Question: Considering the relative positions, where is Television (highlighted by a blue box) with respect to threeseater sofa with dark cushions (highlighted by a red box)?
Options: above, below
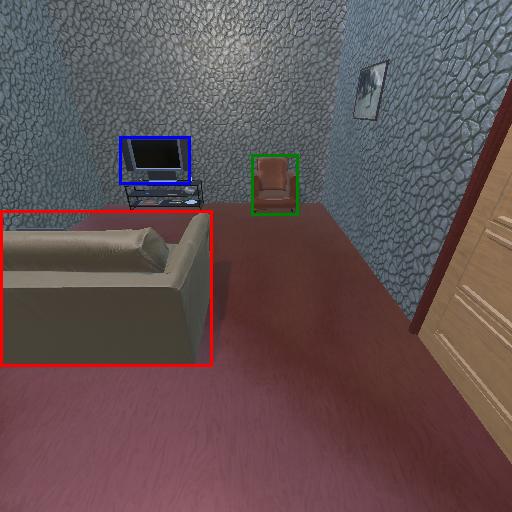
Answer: above